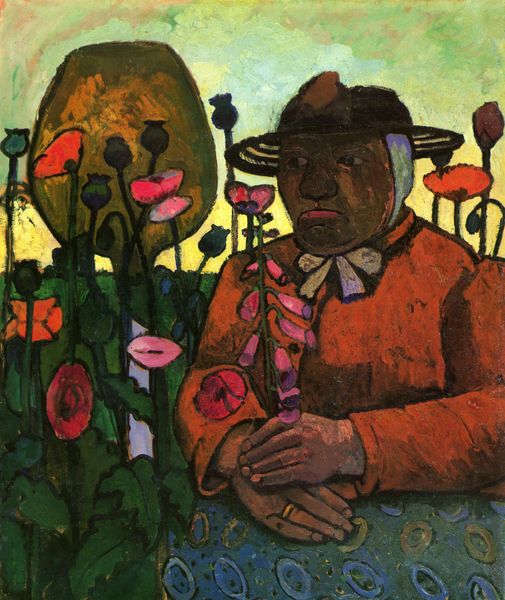
Titel: Alte Armenhäuslerin im Garten
Künstler: Paula Modersohn-Becker
Standort: Bremen
Institution: Sammlung Ludwig Roselius
Schlagwörter: baum, blau, dunkel, gemälde, hand, himmel, weiß, wolken, gelb, grün, abend, blume, blumen, braun, bunt, finger, frau, glas, grau, hintergrund, hut, kleid, licht, mund, nase, orange, schmuck, schwarz, blüten, gras, rot, tuch, wiese, expressionismus, muster, ornament, rock, schleife, jacke, alte, augen, band, bluse, gesicht, bildnis, hände, porträt, sonne, gold, kelch, lippe, lippen, rosa, garten, pflücken, schürze, bäuerin, fläche, kopftuch, strohhut, krempe, ring, sonnenhut, exotisch, gauguin, punkte, pink, stiele, schwarze, zweig, mohn, mohnblumen, kreise, ehefrau, gefaltete hände, klatschmohn, mohnkapseln, bau, glocken, fau, glockenblumen, mexiko, kringel, ehering, verheiratet, samen, mohnfeld, fingerhut, gartenblumen, mexico, kapsel, stoffmuster, pessimistisch, liila, hands, modersohn-becker, blumenernte, kullern, fingerut, frau blumen gauguin südsee, tulpfen